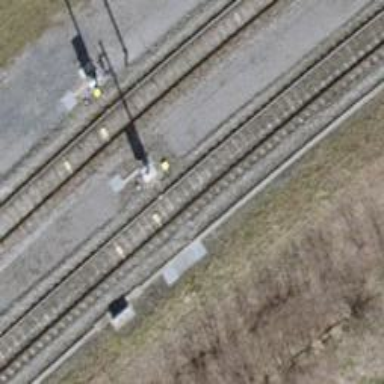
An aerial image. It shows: Railway signal.